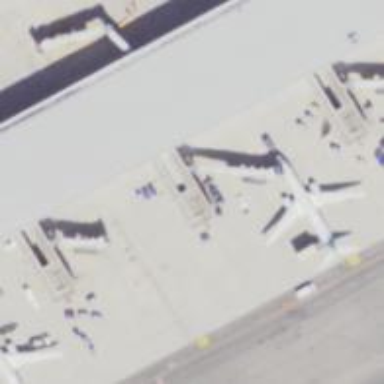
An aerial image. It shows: Airport gate.